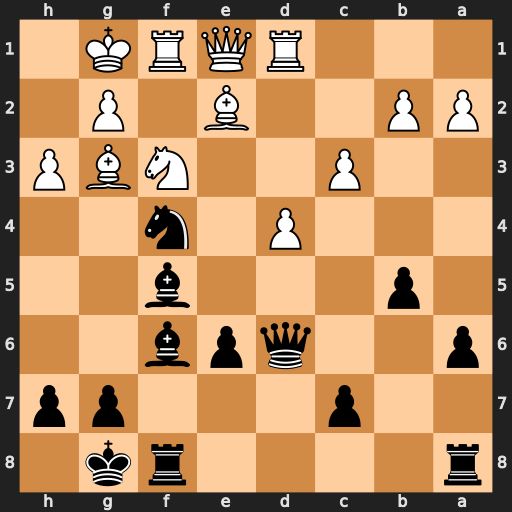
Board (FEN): r4rk1/2p3pp/p2qpb2/1p3b2/3P1n2/2P2NBP/PP2B1P1/3RQRK1
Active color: b
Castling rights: -
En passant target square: -
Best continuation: Nxe2+ Qxe2 Qxg3